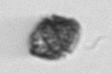
Label: Kryptoperidinium_triquetrum